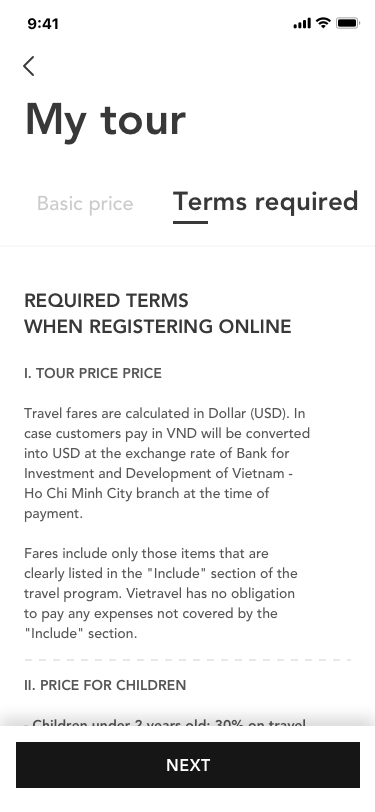
Text in this UI design:
My tour
REQUIRED TERMS
WHEN REGISTERING ONLINE
I. TOUR PRICE PRICE

Travel fares are calculated in Dollar (USD). In case customers pay in VND will be converted into USD at the exchange rate of Bank for Investment and Development of Vietnam - Ho Chi Minh City branch at the time of payment.

Fares include only those items that are clearly listed in the "Include" section of the travel program. Vietravel has no obligation to pay any expenses not covered by the "Include" section.
II. PRICE FOR CHILDREN

- Children under 2 years old: 30% on travel fares.

- Children from 2 to under 12 years old: From 75% -100% (depending on the policy of the airline or accommodation room of each tour program) on travel tickets, please see the section carefully conditions in each tour program. Two adults can only accompany 01 children, the second child or more will buy additional single bed.

- Children 12 and older, buy a ticket like an adult.